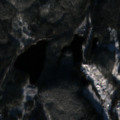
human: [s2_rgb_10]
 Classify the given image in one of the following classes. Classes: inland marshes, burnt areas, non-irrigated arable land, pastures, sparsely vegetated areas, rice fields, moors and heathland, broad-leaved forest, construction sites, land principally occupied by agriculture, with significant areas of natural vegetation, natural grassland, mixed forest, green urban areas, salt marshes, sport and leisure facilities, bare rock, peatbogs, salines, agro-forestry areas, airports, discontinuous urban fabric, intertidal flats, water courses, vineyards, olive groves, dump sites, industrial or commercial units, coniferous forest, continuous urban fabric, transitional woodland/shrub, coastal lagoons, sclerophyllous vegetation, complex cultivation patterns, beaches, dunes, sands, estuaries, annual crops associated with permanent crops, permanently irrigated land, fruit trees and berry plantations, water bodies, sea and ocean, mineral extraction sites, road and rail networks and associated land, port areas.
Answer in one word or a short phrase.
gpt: coniferous forest, transitional woodland/shrub